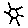
Label: sun